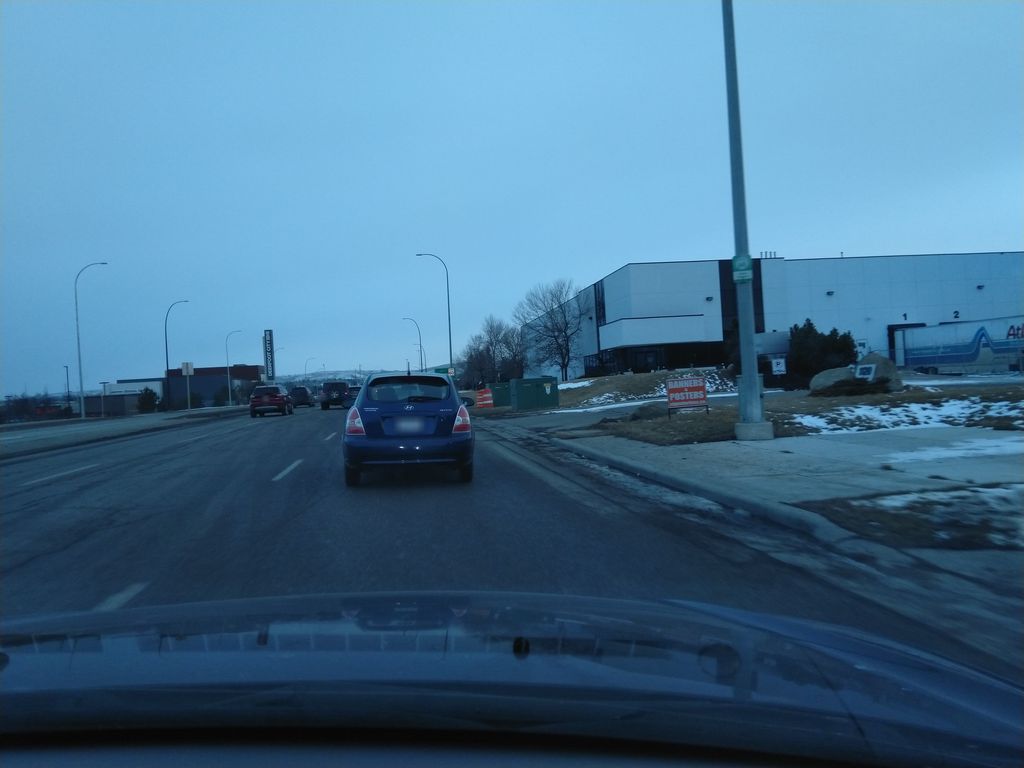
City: calgary